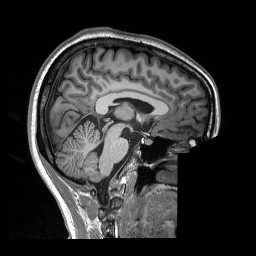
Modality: T1w
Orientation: sagittal